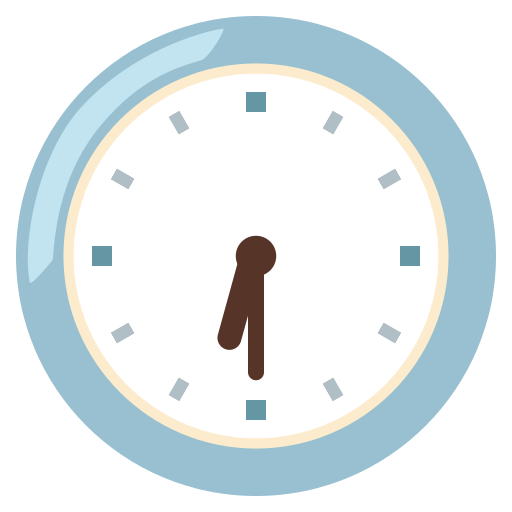
Emoji: 🕡